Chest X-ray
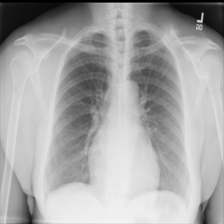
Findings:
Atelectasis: negative
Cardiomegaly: negative
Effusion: negative
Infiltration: positive
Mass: negative
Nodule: negative
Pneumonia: negative
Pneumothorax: negative
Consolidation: negative
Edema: negative
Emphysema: negative
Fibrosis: negative
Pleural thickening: negative
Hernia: negative